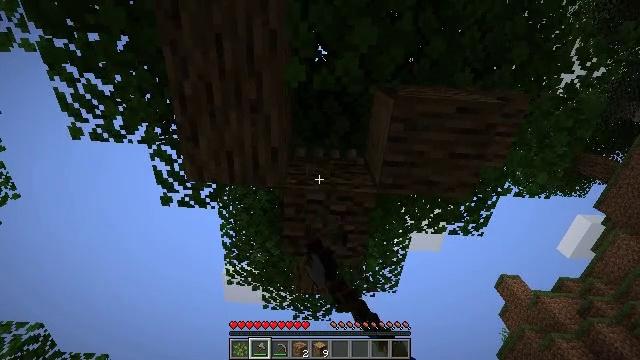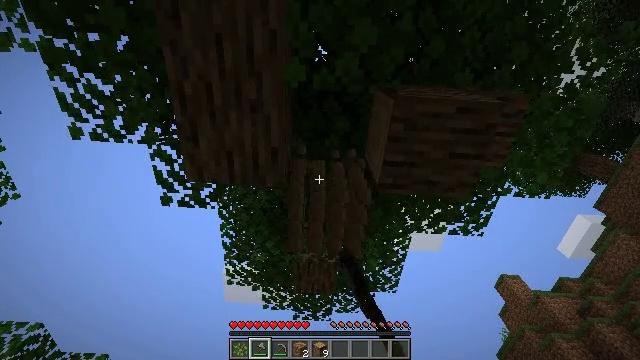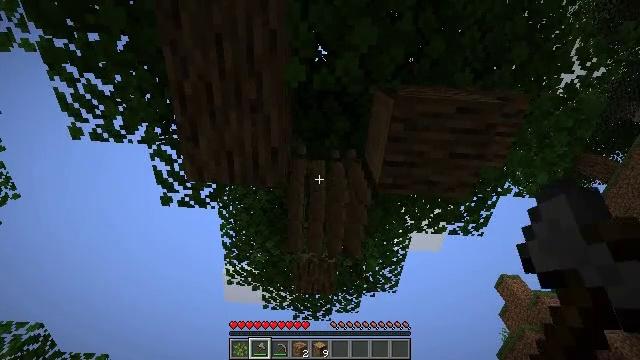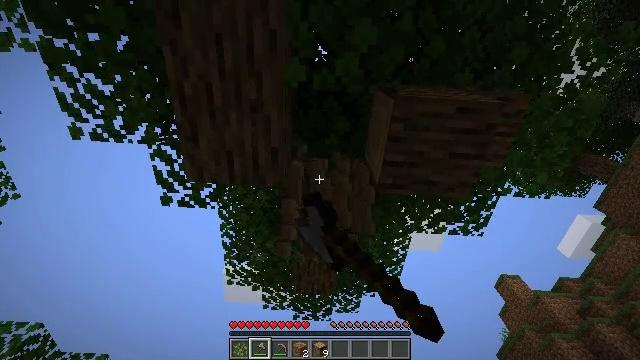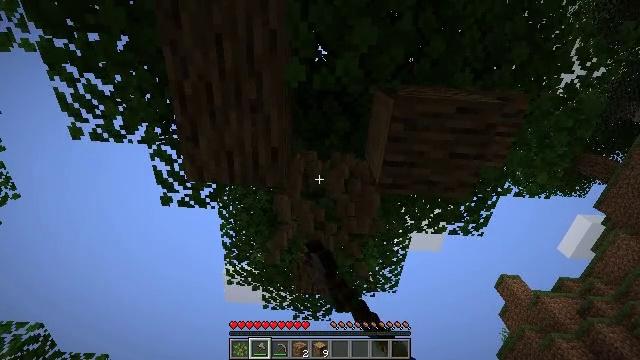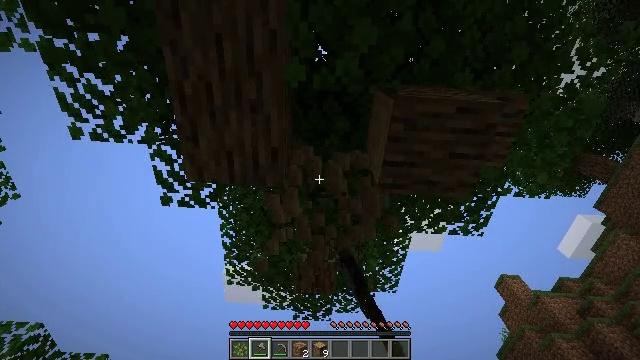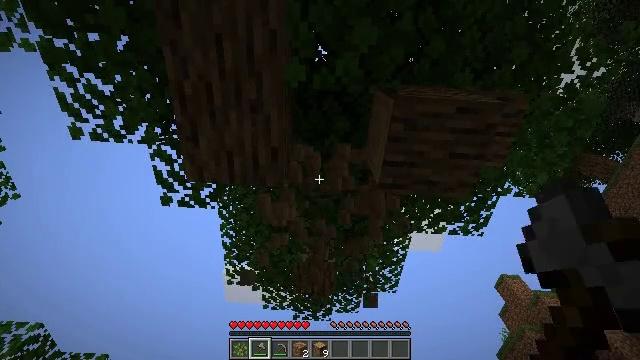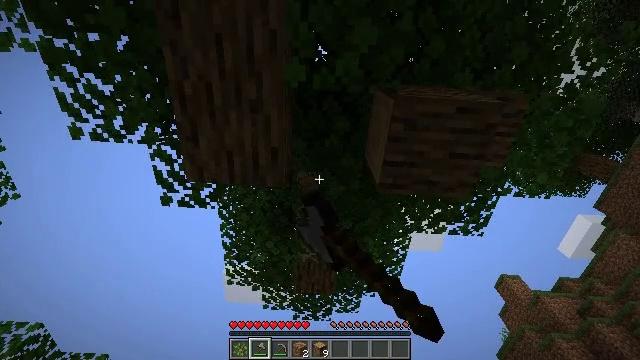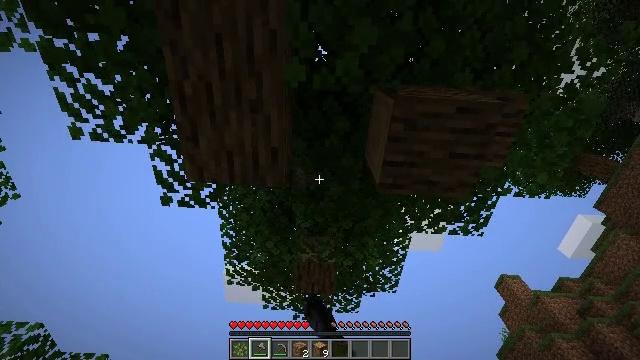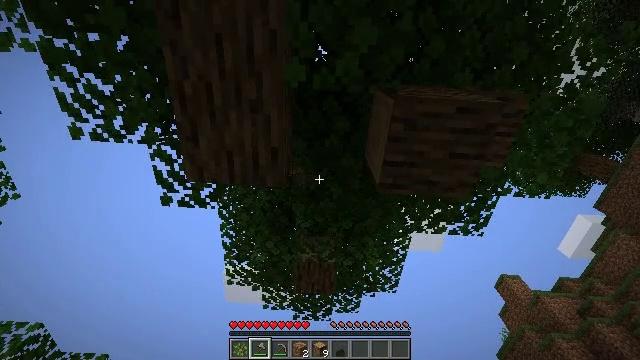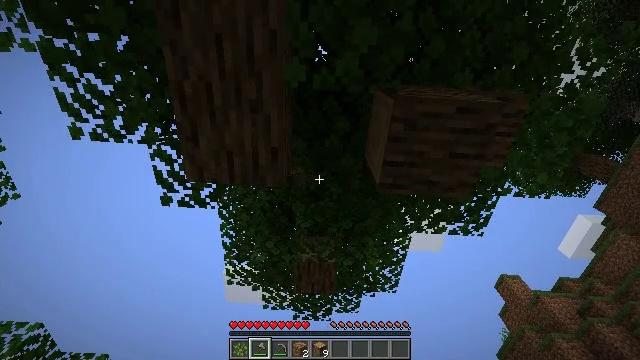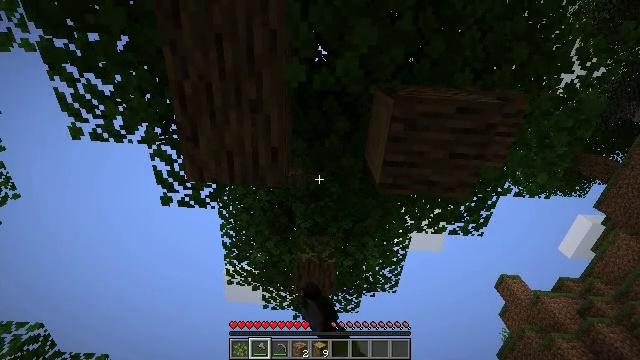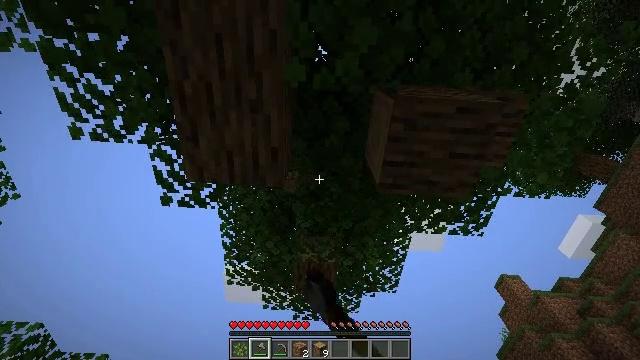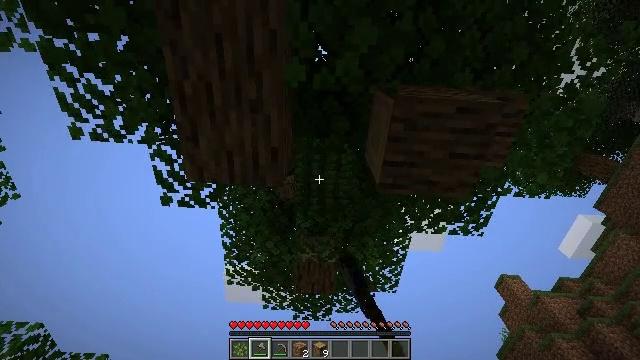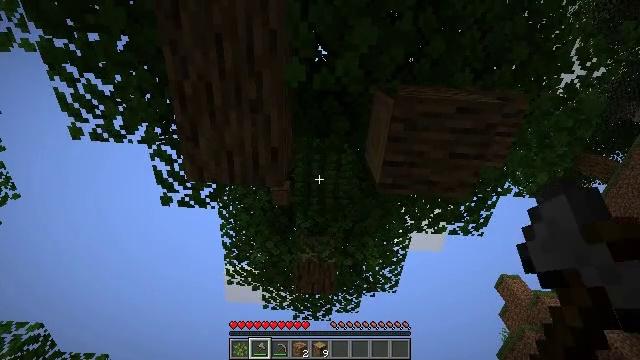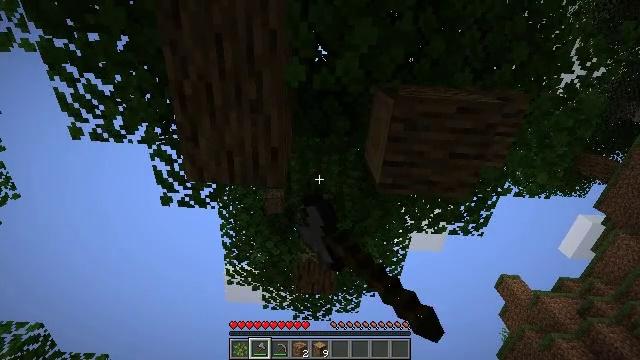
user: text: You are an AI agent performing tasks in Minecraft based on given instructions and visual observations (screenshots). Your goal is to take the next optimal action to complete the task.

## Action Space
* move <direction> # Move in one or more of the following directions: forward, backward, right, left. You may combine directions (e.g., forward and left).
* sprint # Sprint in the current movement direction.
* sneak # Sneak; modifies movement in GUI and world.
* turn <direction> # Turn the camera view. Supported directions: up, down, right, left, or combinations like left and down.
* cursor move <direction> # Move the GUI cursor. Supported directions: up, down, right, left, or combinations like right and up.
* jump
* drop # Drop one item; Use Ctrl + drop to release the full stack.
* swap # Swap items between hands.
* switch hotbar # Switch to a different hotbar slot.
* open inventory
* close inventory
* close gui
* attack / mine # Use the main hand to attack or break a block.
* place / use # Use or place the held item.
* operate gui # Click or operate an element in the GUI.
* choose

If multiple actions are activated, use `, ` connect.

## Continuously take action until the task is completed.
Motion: motion action
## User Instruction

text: Mine oak leaves.
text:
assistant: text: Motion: attack / mine
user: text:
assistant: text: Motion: attack / mine
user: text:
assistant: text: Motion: attack / mine
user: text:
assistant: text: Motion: attack / mine
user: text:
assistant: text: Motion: attack / mine
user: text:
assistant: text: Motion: attack / mine
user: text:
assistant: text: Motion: attack / mine
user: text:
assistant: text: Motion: attack / mine
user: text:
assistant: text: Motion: attack / mine
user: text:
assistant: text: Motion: attack / mine
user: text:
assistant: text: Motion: attack / mine
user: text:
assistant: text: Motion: attack / mine
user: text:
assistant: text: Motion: attack / mine
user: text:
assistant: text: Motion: attack / mine
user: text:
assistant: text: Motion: attack / mine
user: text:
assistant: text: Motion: attack / mine
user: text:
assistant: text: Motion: attack / mine
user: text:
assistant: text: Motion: turn right, attack / mine
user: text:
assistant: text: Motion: turn right, attack / mine
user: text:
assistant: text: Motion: turn right and up, attack / mine
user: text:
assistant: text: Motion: turn right and up, attack / mine
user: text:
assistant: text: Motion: turn right and up, attack / mine
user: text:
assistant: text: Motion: turn right, attack / mine
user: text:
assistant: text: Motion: attack / mine
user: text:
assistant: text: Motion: attack / mine
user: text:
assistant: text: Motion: turn right and down, attack / mine
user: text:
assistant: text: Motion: attack / mine
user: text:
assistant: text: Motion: attack / mine
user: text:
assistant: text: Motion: attack / mine
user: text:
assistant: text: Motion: attack / mine